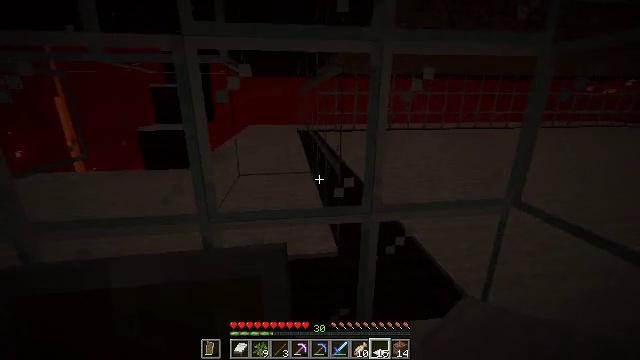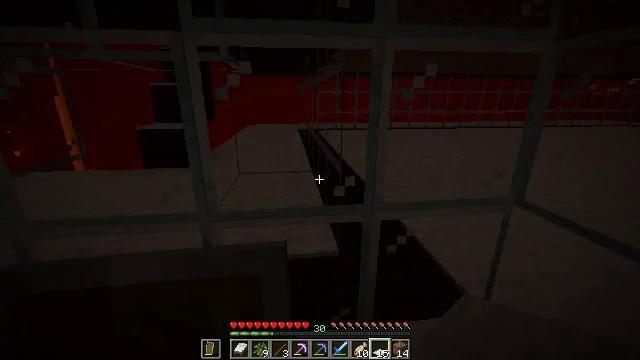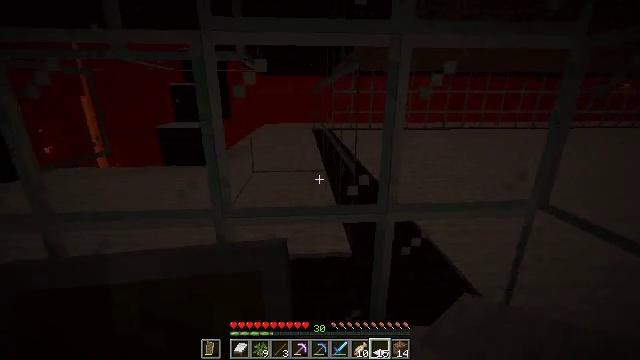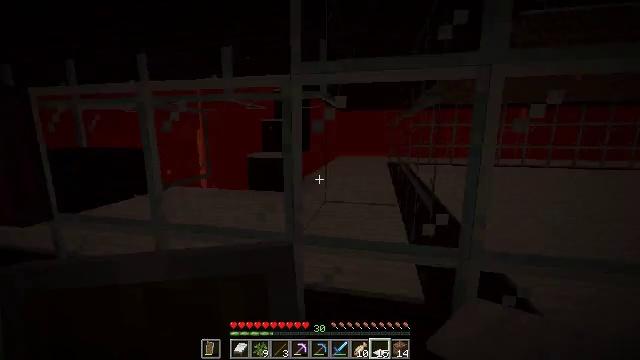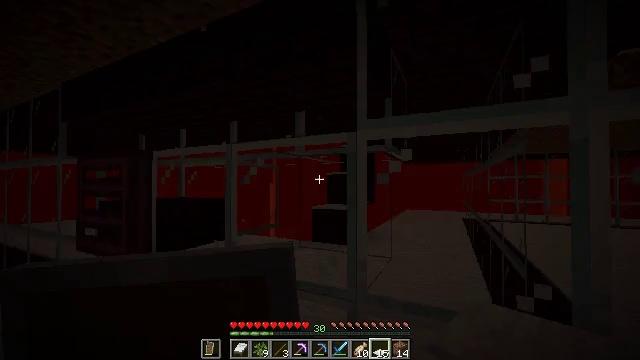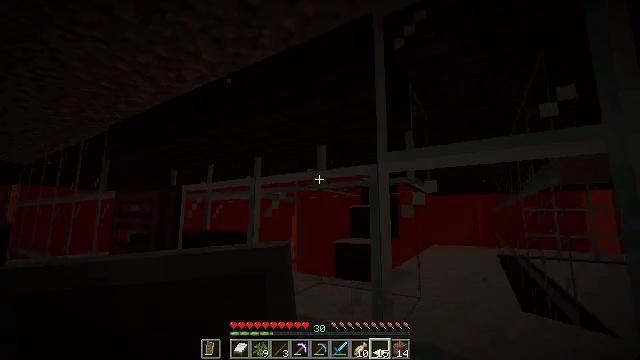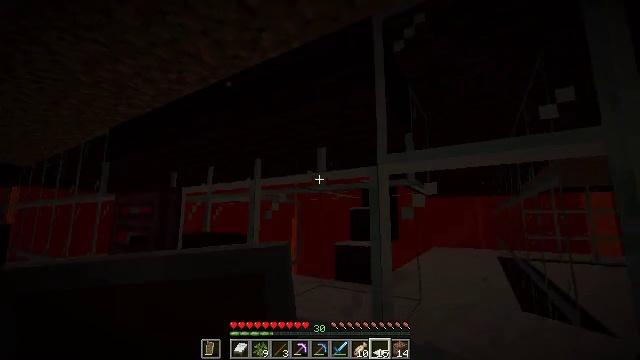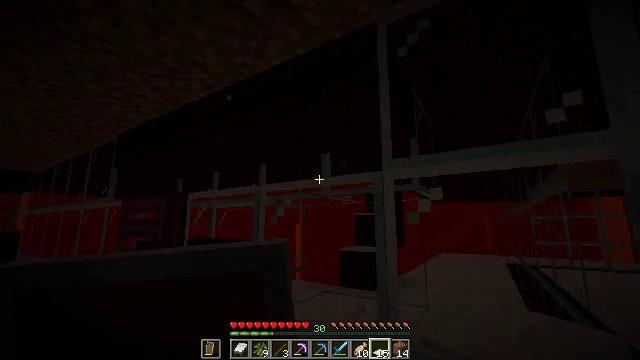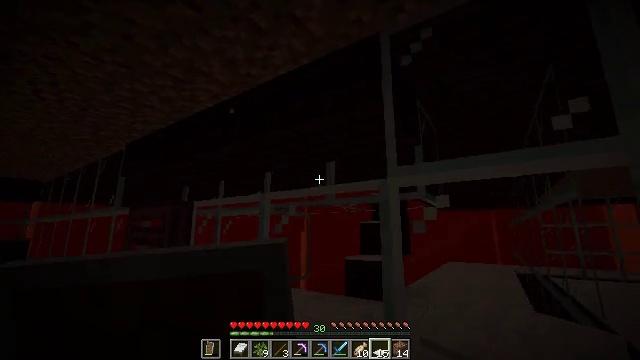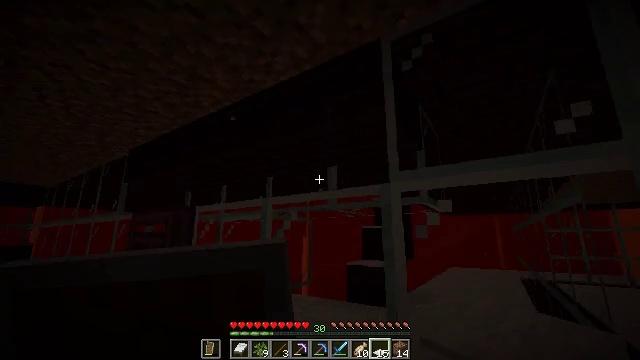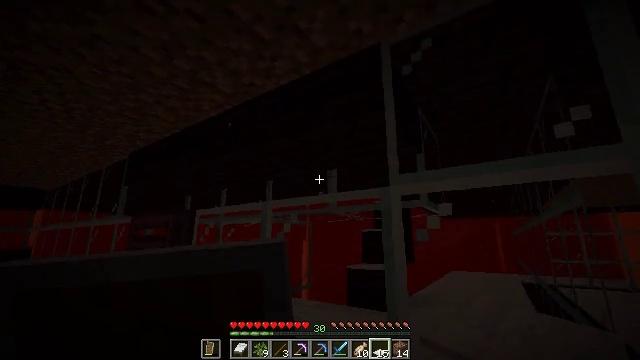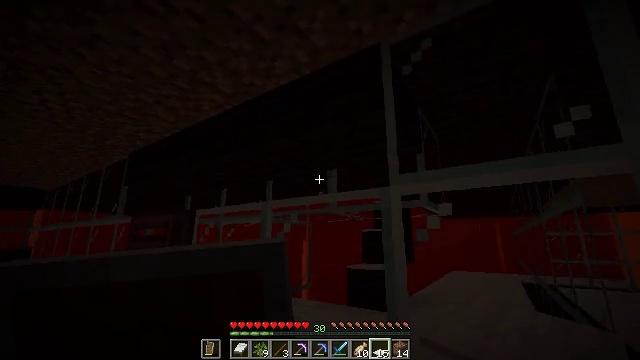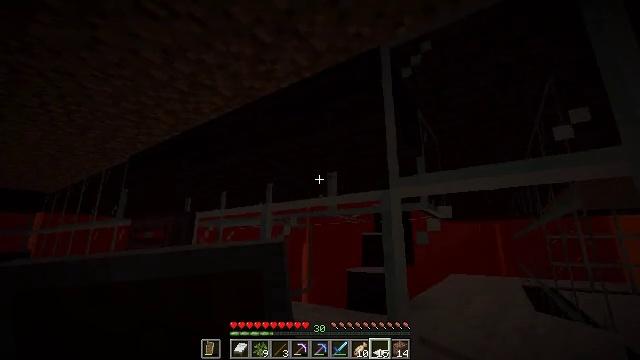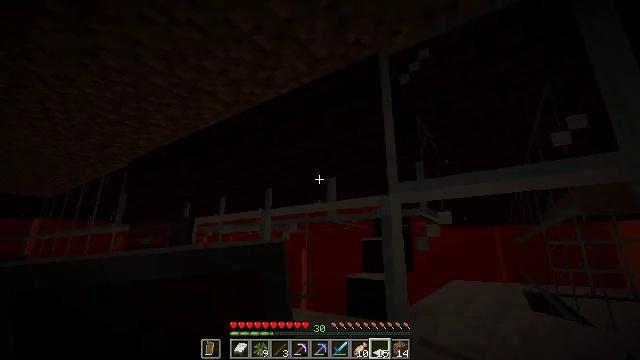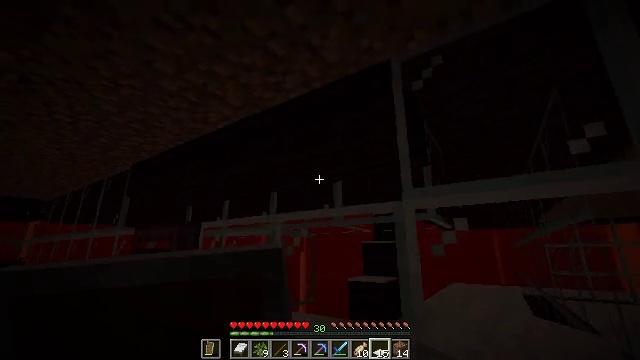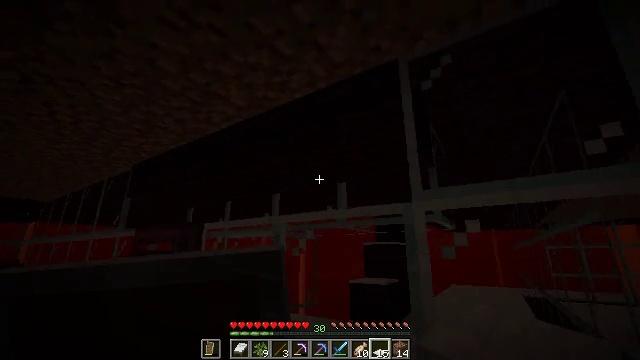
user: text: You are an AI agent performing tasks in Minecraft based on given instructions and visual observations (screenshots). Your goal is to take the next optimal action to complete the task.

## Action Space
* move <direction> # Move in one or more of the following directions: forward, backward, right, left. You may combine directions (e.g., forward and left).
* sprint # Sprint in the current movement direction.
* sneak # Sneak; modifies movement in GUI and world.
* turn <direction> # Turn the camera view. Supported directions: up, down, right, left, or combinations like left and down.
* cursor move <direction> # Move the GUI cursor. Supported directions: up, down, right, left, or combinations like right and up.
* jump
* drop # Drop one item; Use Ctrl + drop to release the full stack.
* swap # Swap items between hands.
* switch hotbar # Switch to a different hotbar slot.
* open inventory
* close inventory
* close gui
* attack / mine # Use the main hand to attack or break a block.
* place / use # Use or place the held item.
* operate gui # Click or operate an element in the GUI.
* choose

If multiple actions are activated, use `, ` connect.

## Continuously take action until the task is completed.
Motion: motion action
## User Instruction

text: Remove the glass to use the space.
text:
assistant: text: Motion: no_op
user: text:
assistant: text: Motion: turn left
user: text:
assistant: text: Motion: turn left and up
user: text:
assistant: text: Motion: turn left and up
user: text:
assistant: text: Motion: turn left and up
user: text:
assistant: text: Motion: no_op
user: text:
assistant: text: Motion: turn left and up
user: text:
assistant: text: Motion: turn left and up
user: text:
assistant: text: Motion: turn up
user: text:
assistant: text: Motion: no_op
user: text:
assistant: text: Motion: no_op
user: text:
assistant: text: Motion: no_op
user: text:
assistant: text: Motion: turn up
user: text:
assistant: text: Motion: move left
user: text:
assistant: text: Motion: move forward and move left
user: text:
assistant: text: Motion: move forward and move left
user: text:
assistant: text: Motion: move forward and move left, turn right
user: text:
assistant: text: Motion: move forward and move left, turn right
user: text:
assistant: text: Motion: move forward, turn right
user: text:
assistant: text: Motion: turn right
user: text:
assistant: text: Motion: turn right
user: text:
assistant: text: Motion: turn right
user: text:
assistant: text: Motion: no_op
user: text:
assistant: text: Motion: no_op
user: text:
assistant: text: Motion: no_op
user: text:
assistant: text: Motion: jump
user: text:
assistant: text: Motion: jump
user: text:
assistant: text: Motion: turn down, jump
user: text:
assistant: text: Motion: turn down, jump
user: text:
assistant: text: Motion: turn left and down, jump